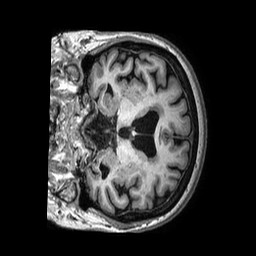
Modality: T1w
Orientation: coronal
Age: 75
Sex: female
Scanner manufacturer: philips
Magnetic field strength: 3 T
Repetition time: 0.006603 s
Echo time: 0.002955 s